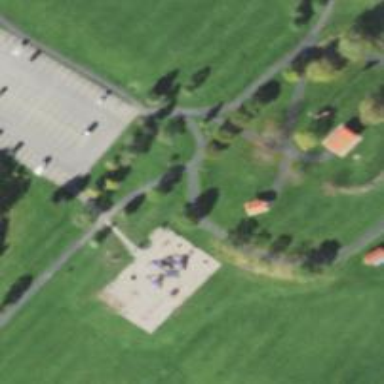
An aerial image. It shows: Memorial site with historic significance.